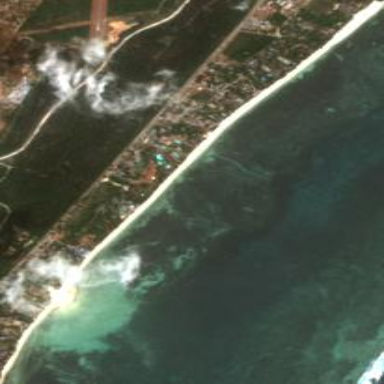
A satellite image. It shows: Beautiful beach with natural surroundings.